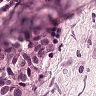
Metastatic tissue present: yes